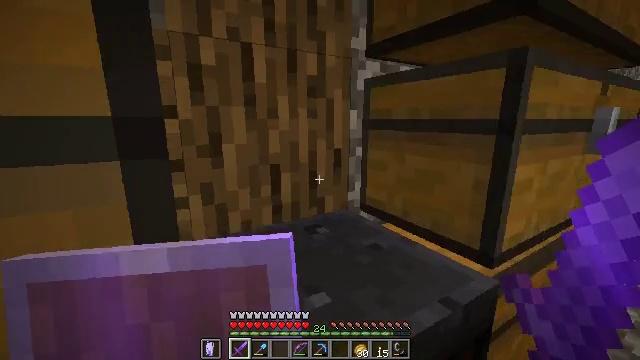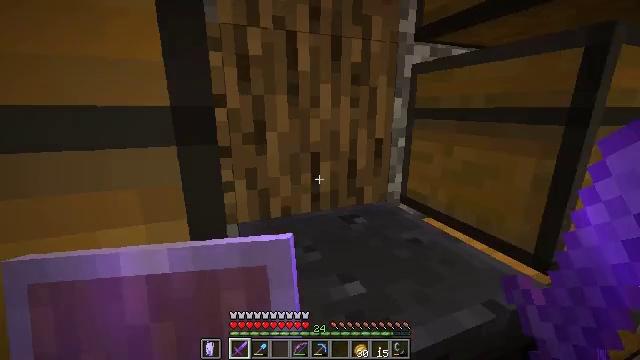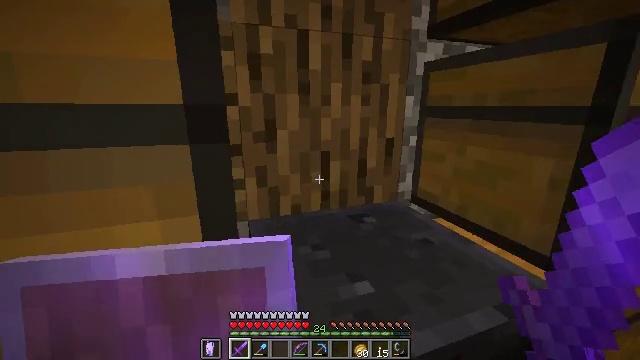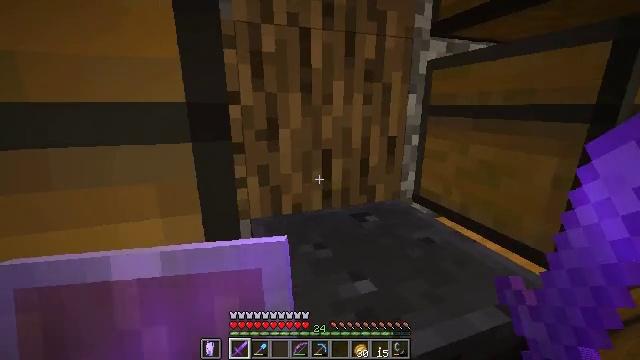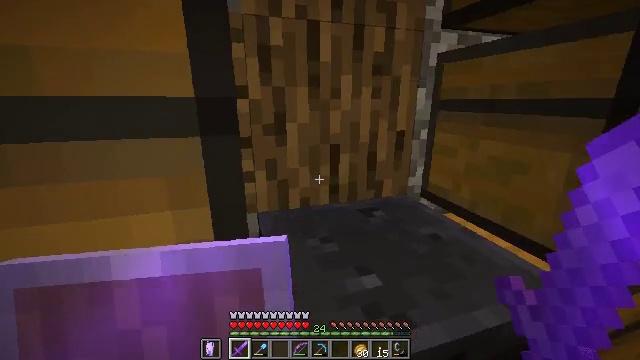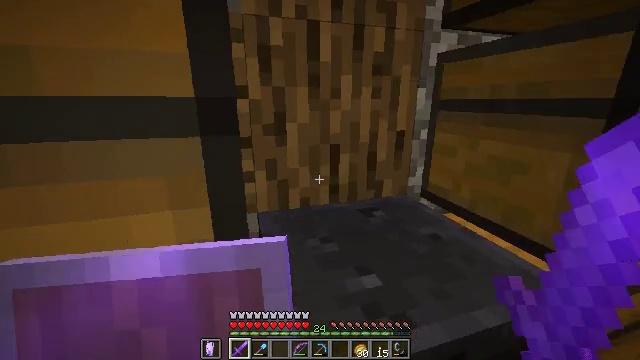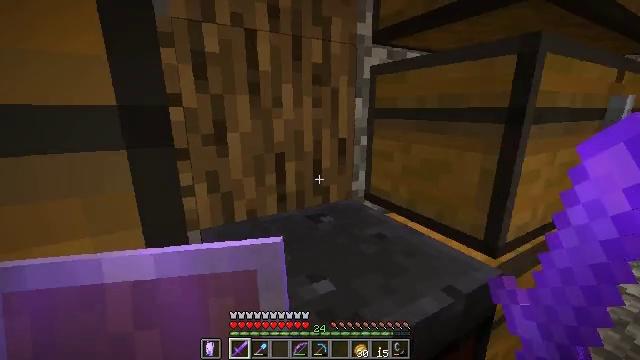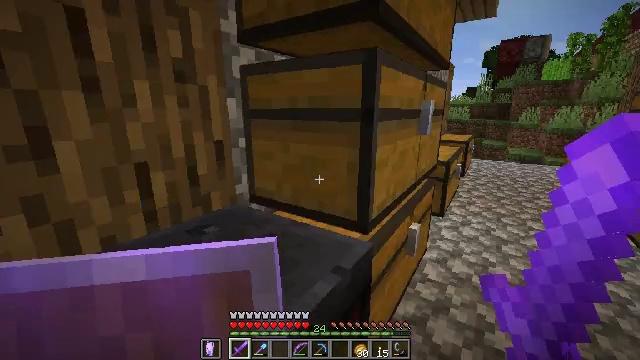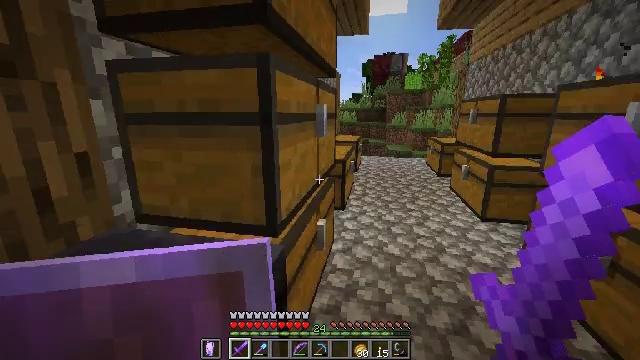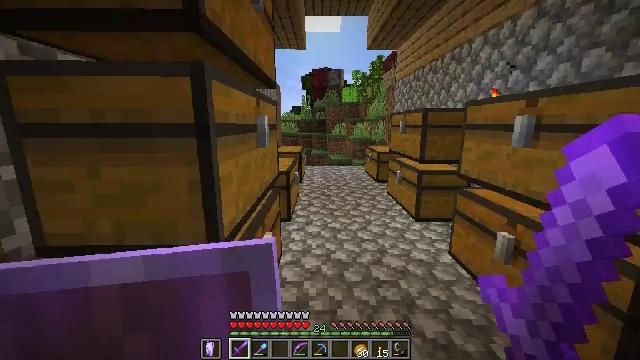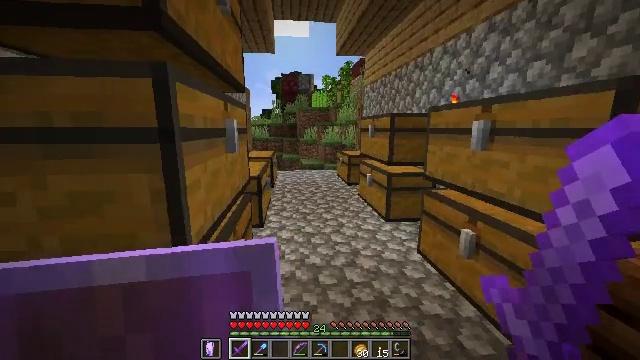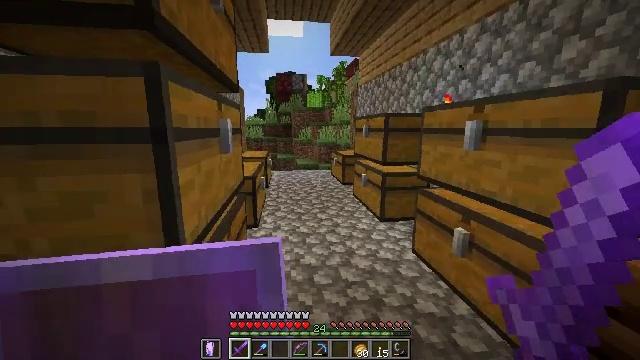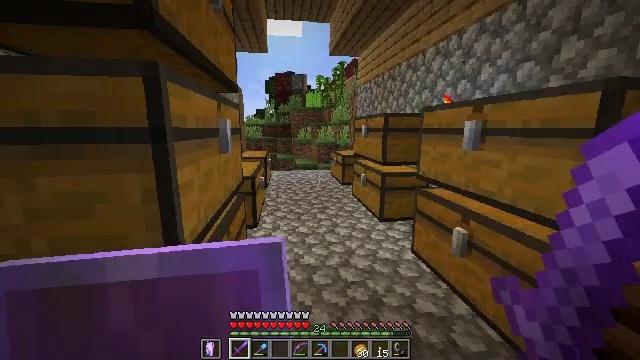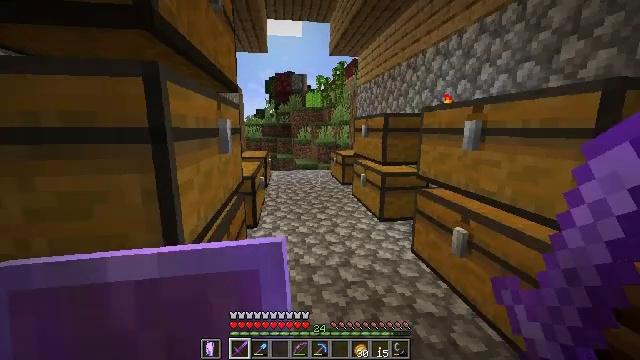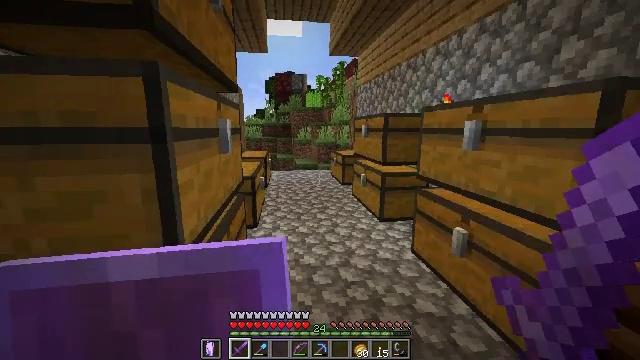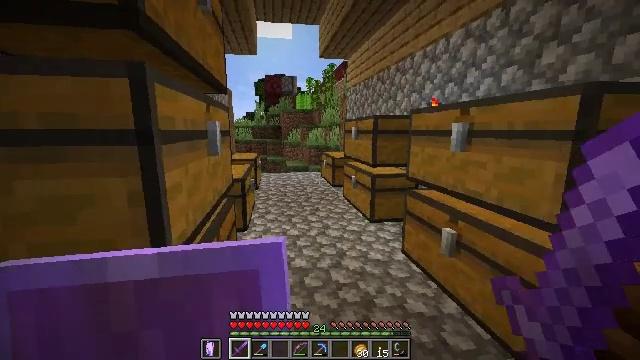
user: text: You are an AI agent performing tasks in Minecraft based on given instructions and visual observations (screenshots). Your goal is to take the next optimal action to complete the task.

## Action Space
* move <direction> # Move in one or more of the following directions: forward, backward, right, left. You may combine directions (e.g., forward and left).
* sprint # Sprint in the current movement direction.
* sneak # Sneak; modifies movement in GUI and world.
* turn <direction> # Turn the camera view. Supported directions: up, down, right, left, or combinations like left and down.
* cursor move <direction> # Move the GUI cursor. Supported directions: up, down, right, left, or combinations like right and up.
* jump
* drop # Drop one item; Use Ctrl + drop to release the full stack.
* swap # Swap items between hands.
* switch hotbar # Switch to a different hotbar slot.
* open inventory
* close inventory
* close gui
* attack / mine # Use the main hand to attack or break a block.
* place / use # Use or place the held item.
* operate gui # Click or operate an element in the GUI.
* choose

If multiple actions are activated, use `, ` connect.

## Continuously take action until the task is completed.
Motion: motion action
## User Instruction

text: Turn ancient debris into netherite scrap using a furnace.
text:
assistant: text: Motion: turn left and down
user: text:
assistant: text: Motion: turn left
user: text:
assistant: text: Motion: no_op
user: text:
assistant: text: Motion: turn left and down
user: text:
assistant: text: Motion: no_op
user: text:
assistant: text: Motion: turn right and up
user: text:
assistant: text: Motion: turn right
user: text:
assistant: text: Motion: turn right
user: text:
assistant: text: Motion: turn right and up
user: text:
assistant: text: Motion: turn right
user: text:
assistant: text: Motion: turn right
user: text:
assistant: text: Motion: no_op
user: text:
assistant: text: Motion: no_op
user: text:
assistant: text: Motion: no_op
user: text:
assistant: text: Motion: turn right
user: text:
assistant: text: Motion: turn right
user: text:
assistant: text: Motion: turn right
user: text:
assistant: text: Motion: turn right and down
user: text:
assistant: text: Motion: turn right
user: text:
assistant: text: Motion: turn left
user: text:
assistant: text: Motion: turn left
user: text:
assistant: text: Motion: move right, turn left
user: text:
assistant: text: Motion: move right, turn left
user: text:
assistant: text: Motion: move right, turn left and up
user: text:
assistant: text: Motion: move right, turn left and up
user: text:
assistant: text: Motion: turn left
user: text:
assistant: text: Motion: turn left
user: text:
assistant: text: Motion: turn left and down
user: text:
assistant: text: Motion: turn left and down
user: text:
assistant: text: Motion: use / place